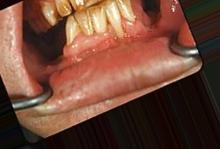
Condition: Tooth Discoloration